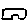
Label: square